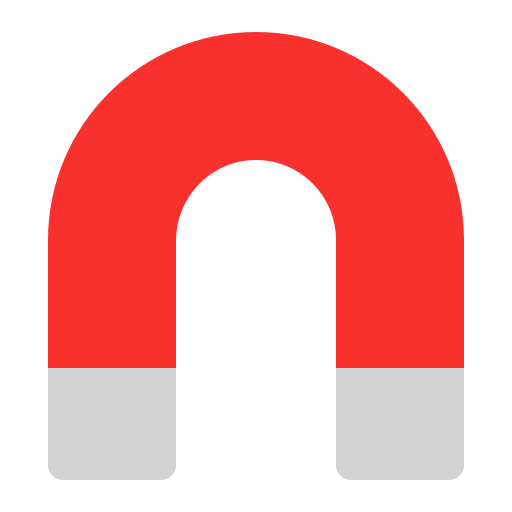
magnet flat